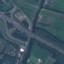
Land use / land cover class: Highway